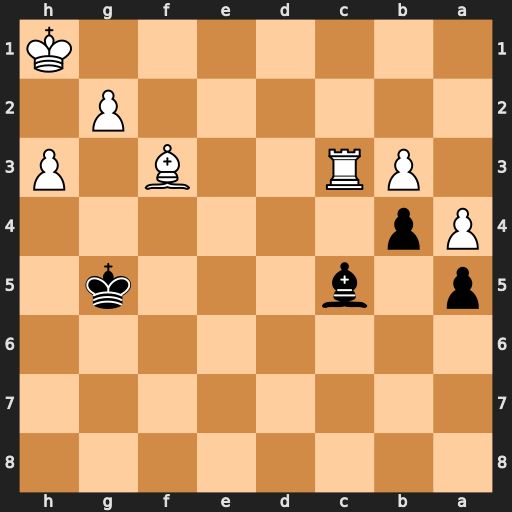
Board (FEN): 8/8/8/p1b3k1/Pp6/1PR2B1P/6P1/7K
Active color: b
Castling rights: -
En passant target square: -
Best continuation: bxc3 Be4 Kf4